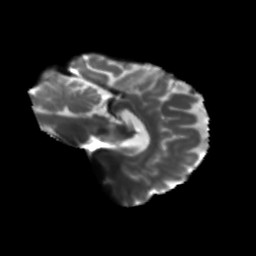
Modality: T2w
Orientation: sagittal
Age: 46
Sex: male
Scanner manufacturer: siemens
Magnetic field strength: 3 T
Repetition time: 5.25 s
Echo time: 0.08 s